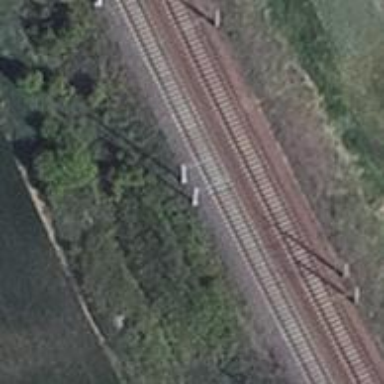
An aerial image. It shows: Railway with electrified contact lines.